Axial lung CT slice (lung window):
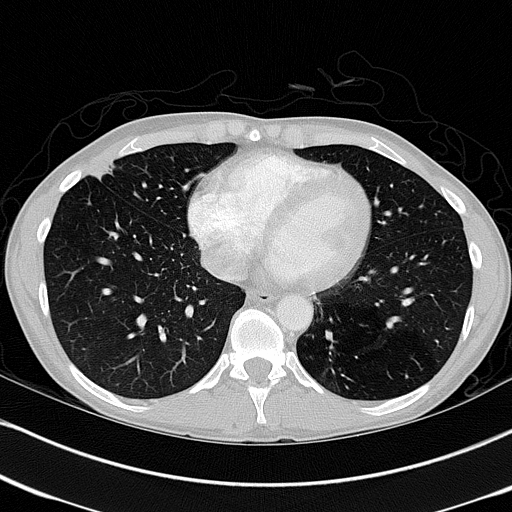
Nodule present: no